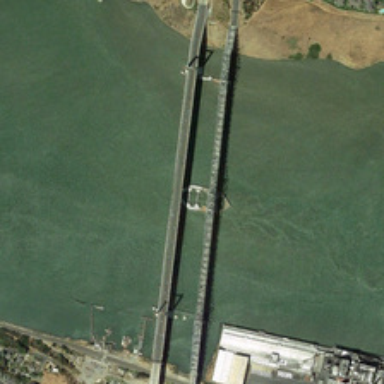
Two parallel bridges are over a green river .